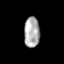
Tissue: prostate
Cell type: T cells
Senescence score: 0.3537
Nuclear area (px): 465
Mean DAPI intensity: 173.015